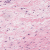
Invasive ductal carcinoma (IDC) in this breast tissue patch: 0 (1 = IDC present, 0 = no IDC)